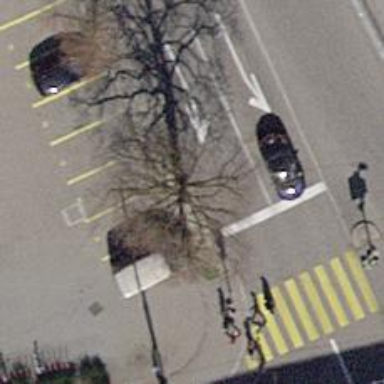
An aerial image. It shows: Avenue of trees.